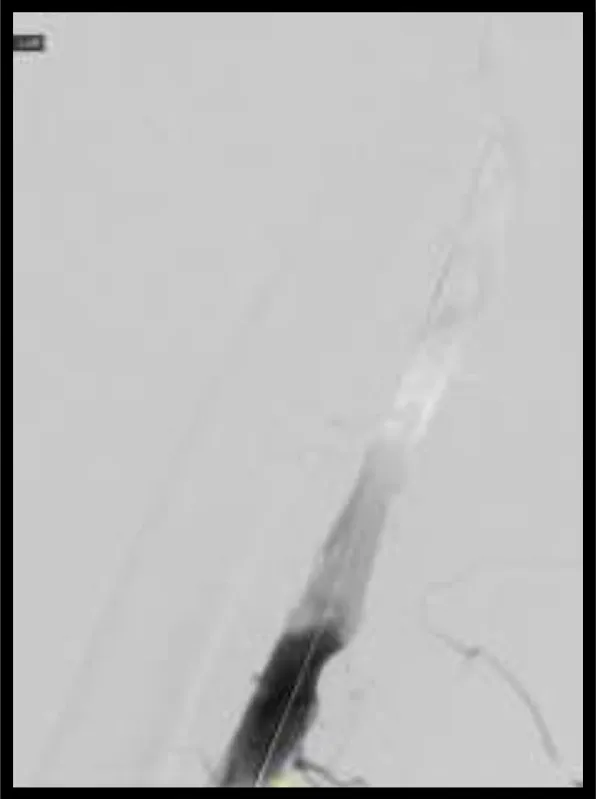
Venogram Pre PCDT.
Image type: radiology (mri)